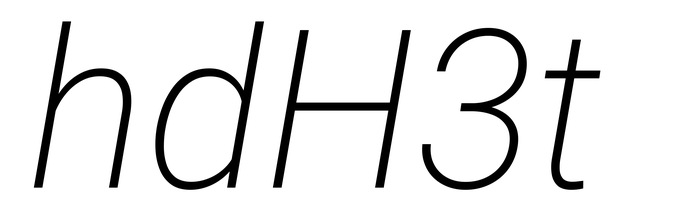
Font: Roboto-Italic_ExtraLight_Italic